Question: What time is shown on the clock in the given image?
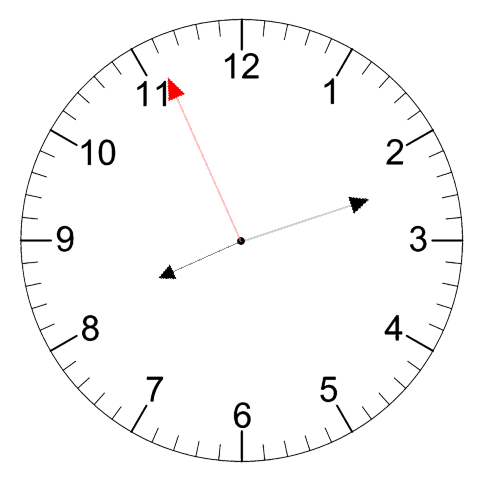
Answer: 08:11:56